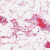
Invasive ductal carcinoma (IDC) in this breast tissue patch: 0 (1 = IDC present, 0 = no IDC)